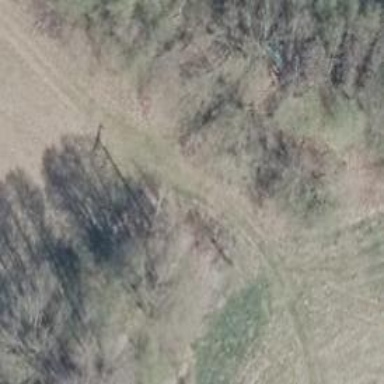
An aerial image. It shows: Minor power line with 3 cables.